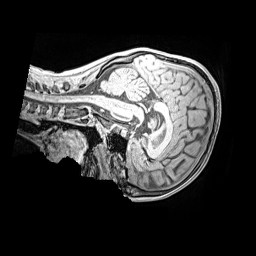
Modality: MP2RAGE
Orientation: sagittal
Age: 11
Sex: male
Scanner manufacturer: siemens
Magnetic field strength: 3 T
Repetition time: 4 s
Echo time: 0.00299 s